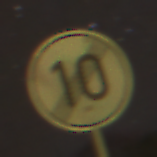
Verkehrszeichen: EndeGeschwindigkeit10
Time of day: Night
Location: Outdoor (Suburban)
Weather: Clear
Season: NotSpecified
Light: Artificial